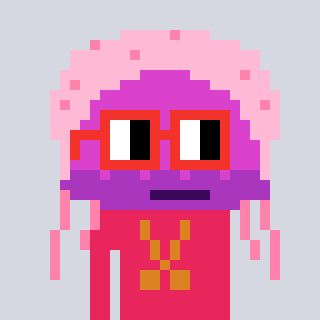
a pixel art character with square red glasses, a jellyfish-shaped head and a redpinkish-colored body on a cool background